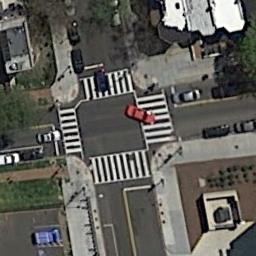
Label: intersection